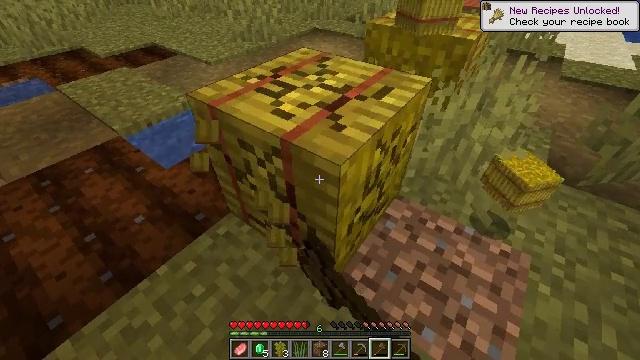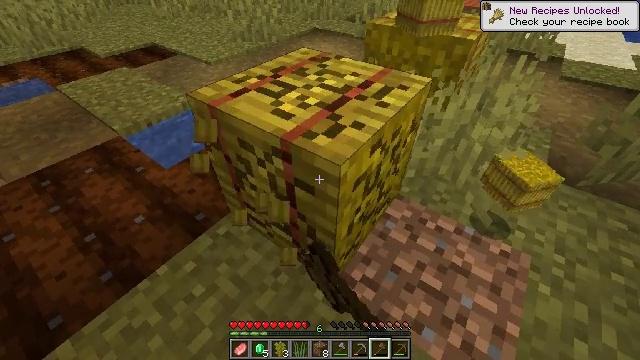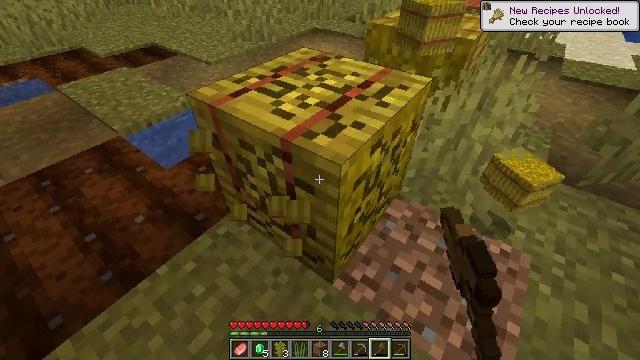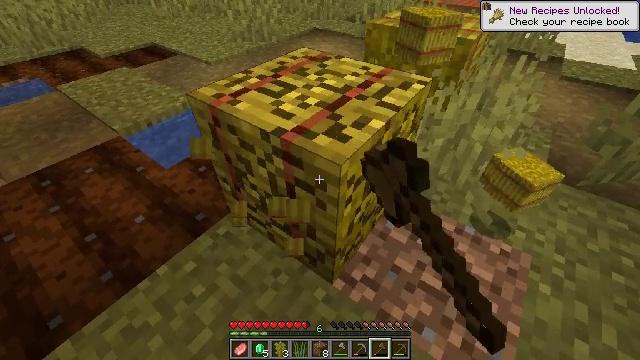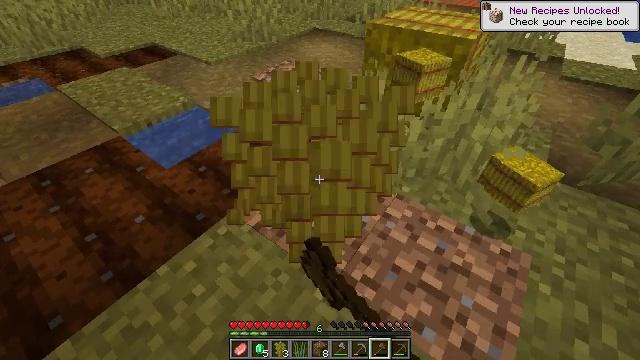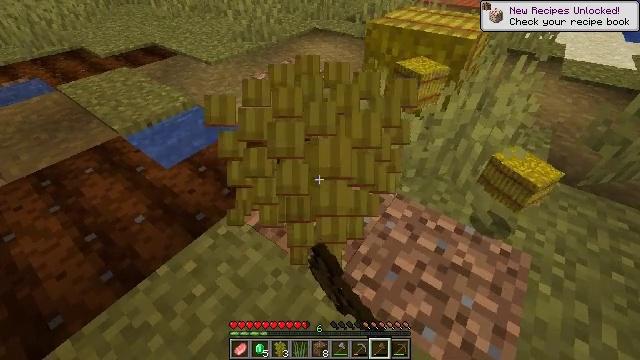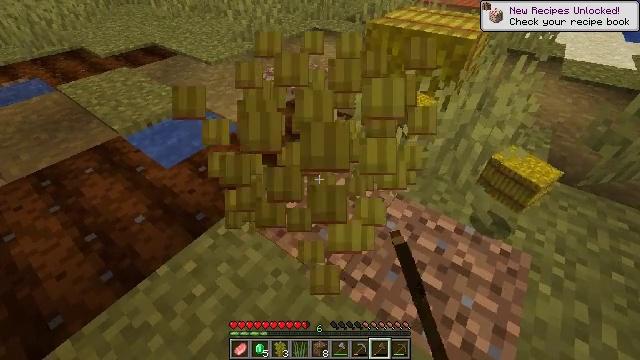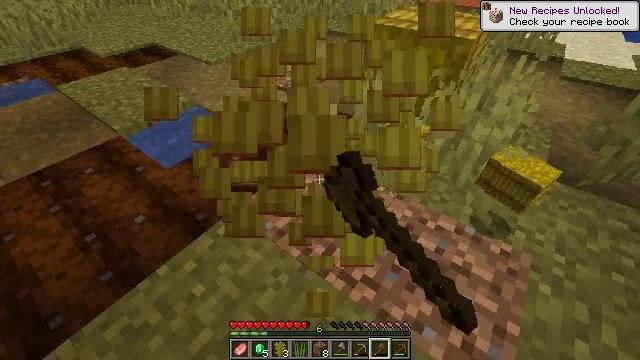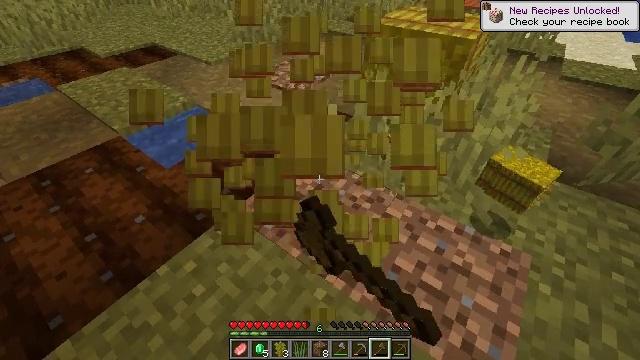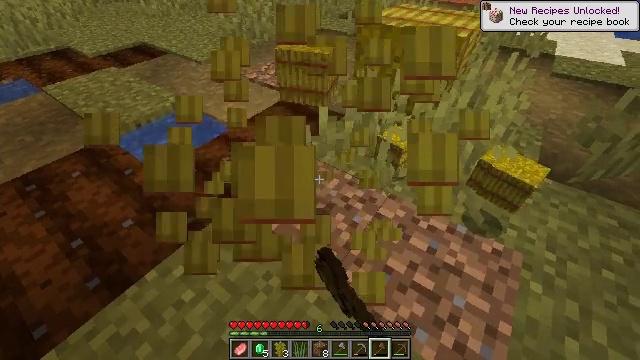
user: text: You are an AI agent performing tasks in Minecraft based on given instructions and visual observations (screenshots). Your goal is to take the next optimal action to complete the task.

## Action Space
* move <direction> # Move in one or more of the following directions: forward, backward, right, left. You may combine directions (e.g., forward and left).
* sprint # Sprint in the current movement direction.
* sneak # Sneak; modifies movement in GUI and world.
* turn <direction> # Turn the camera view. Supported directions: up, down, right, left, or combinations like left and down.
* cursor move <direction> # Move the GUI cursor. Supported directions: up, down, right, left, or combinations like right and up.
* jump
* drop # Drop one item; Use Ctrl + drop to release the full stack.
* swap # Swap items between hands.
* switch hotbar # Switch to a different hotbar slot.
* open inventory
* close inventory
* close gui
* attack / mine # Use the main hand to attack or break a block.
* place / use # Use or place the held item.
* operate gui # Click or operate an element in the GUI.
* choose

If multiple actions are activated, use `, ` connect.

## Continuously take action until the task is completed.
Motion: motion action
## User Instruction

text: Attack the hay block to get hay.
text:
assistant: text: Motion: attack / mine
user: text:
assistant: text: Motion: attack / mine
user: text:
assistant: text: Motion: attack / mine
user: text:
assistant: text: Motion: attack / mine
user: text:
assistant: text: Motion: attack / mine
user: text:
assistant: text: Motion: attack / mine
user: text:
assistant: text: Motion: attack / mine
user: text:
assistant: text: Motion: attack / mine
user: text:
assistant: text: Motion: move forward and move right, turn right, attack / mine
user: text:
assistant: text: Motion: attack / mine